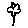
Label: flower